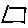
Label: square